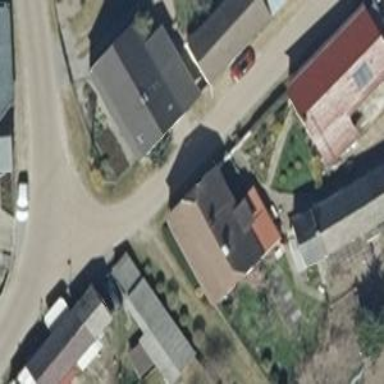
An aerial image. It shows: House with flat red roof.